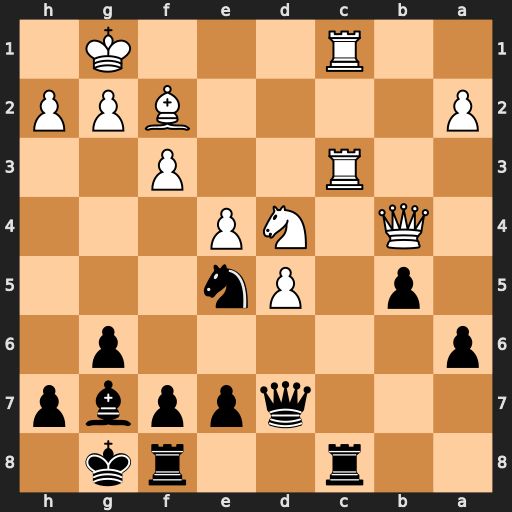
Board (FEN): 2r2rk1/3qppbp/p5p1/1p1Pn3/1Q1NP3/2R2P2/P4BPP/2R3K1
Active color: b
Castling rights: -
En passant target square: -
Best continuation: Nd3 Rxd3 Rxc1+